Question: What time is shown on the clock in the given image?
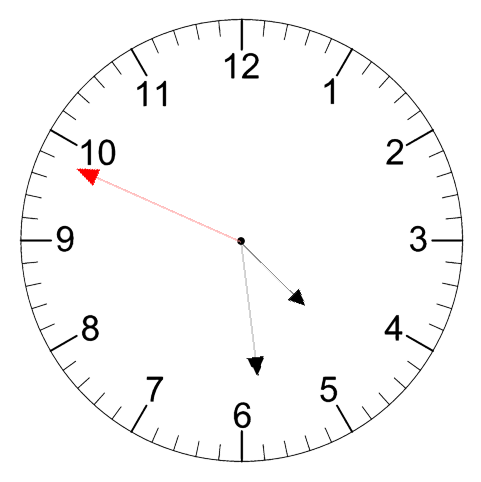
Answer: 04:28:49